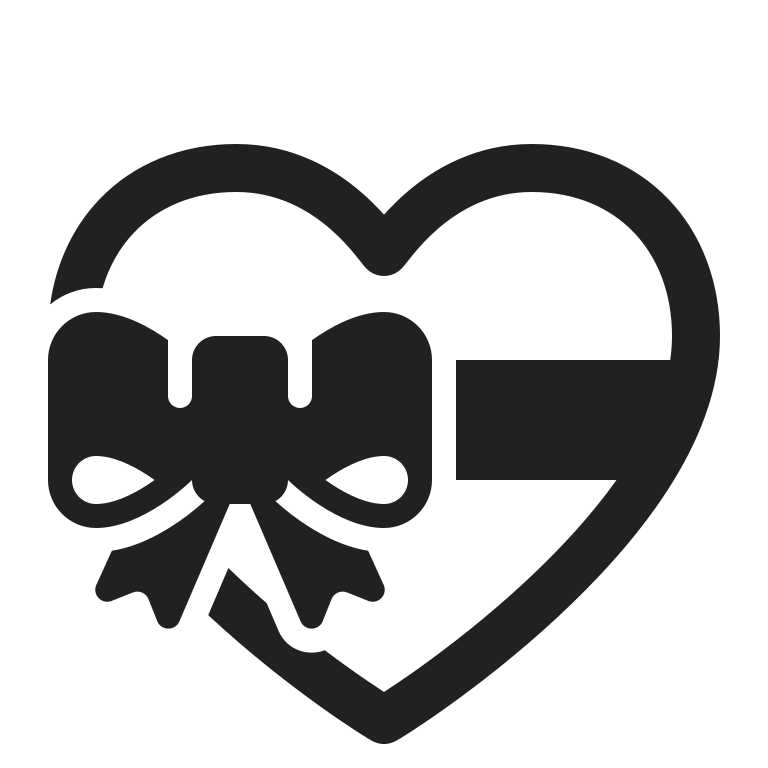
heart with ribbon high contrast